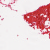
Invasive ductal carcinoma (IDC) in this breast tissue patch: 0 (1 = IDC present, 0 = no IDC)